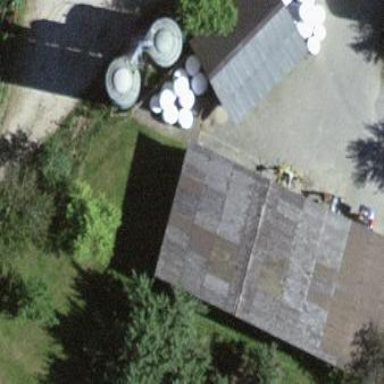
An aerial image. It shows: Barn.